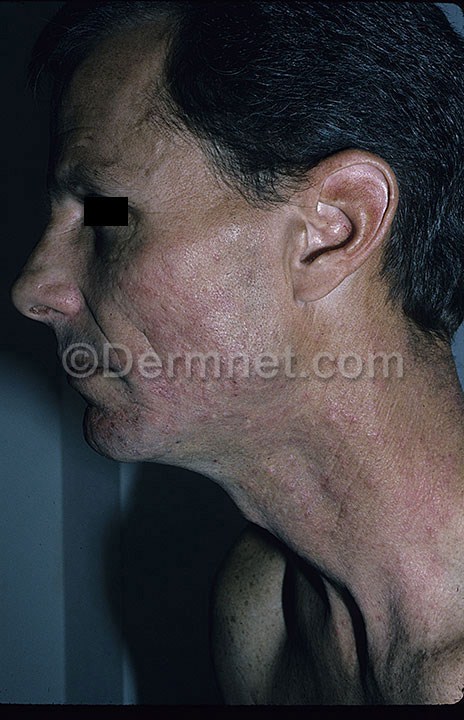
Disease: Poison Ivy Photos and other Contact Dermatitis